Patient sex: F
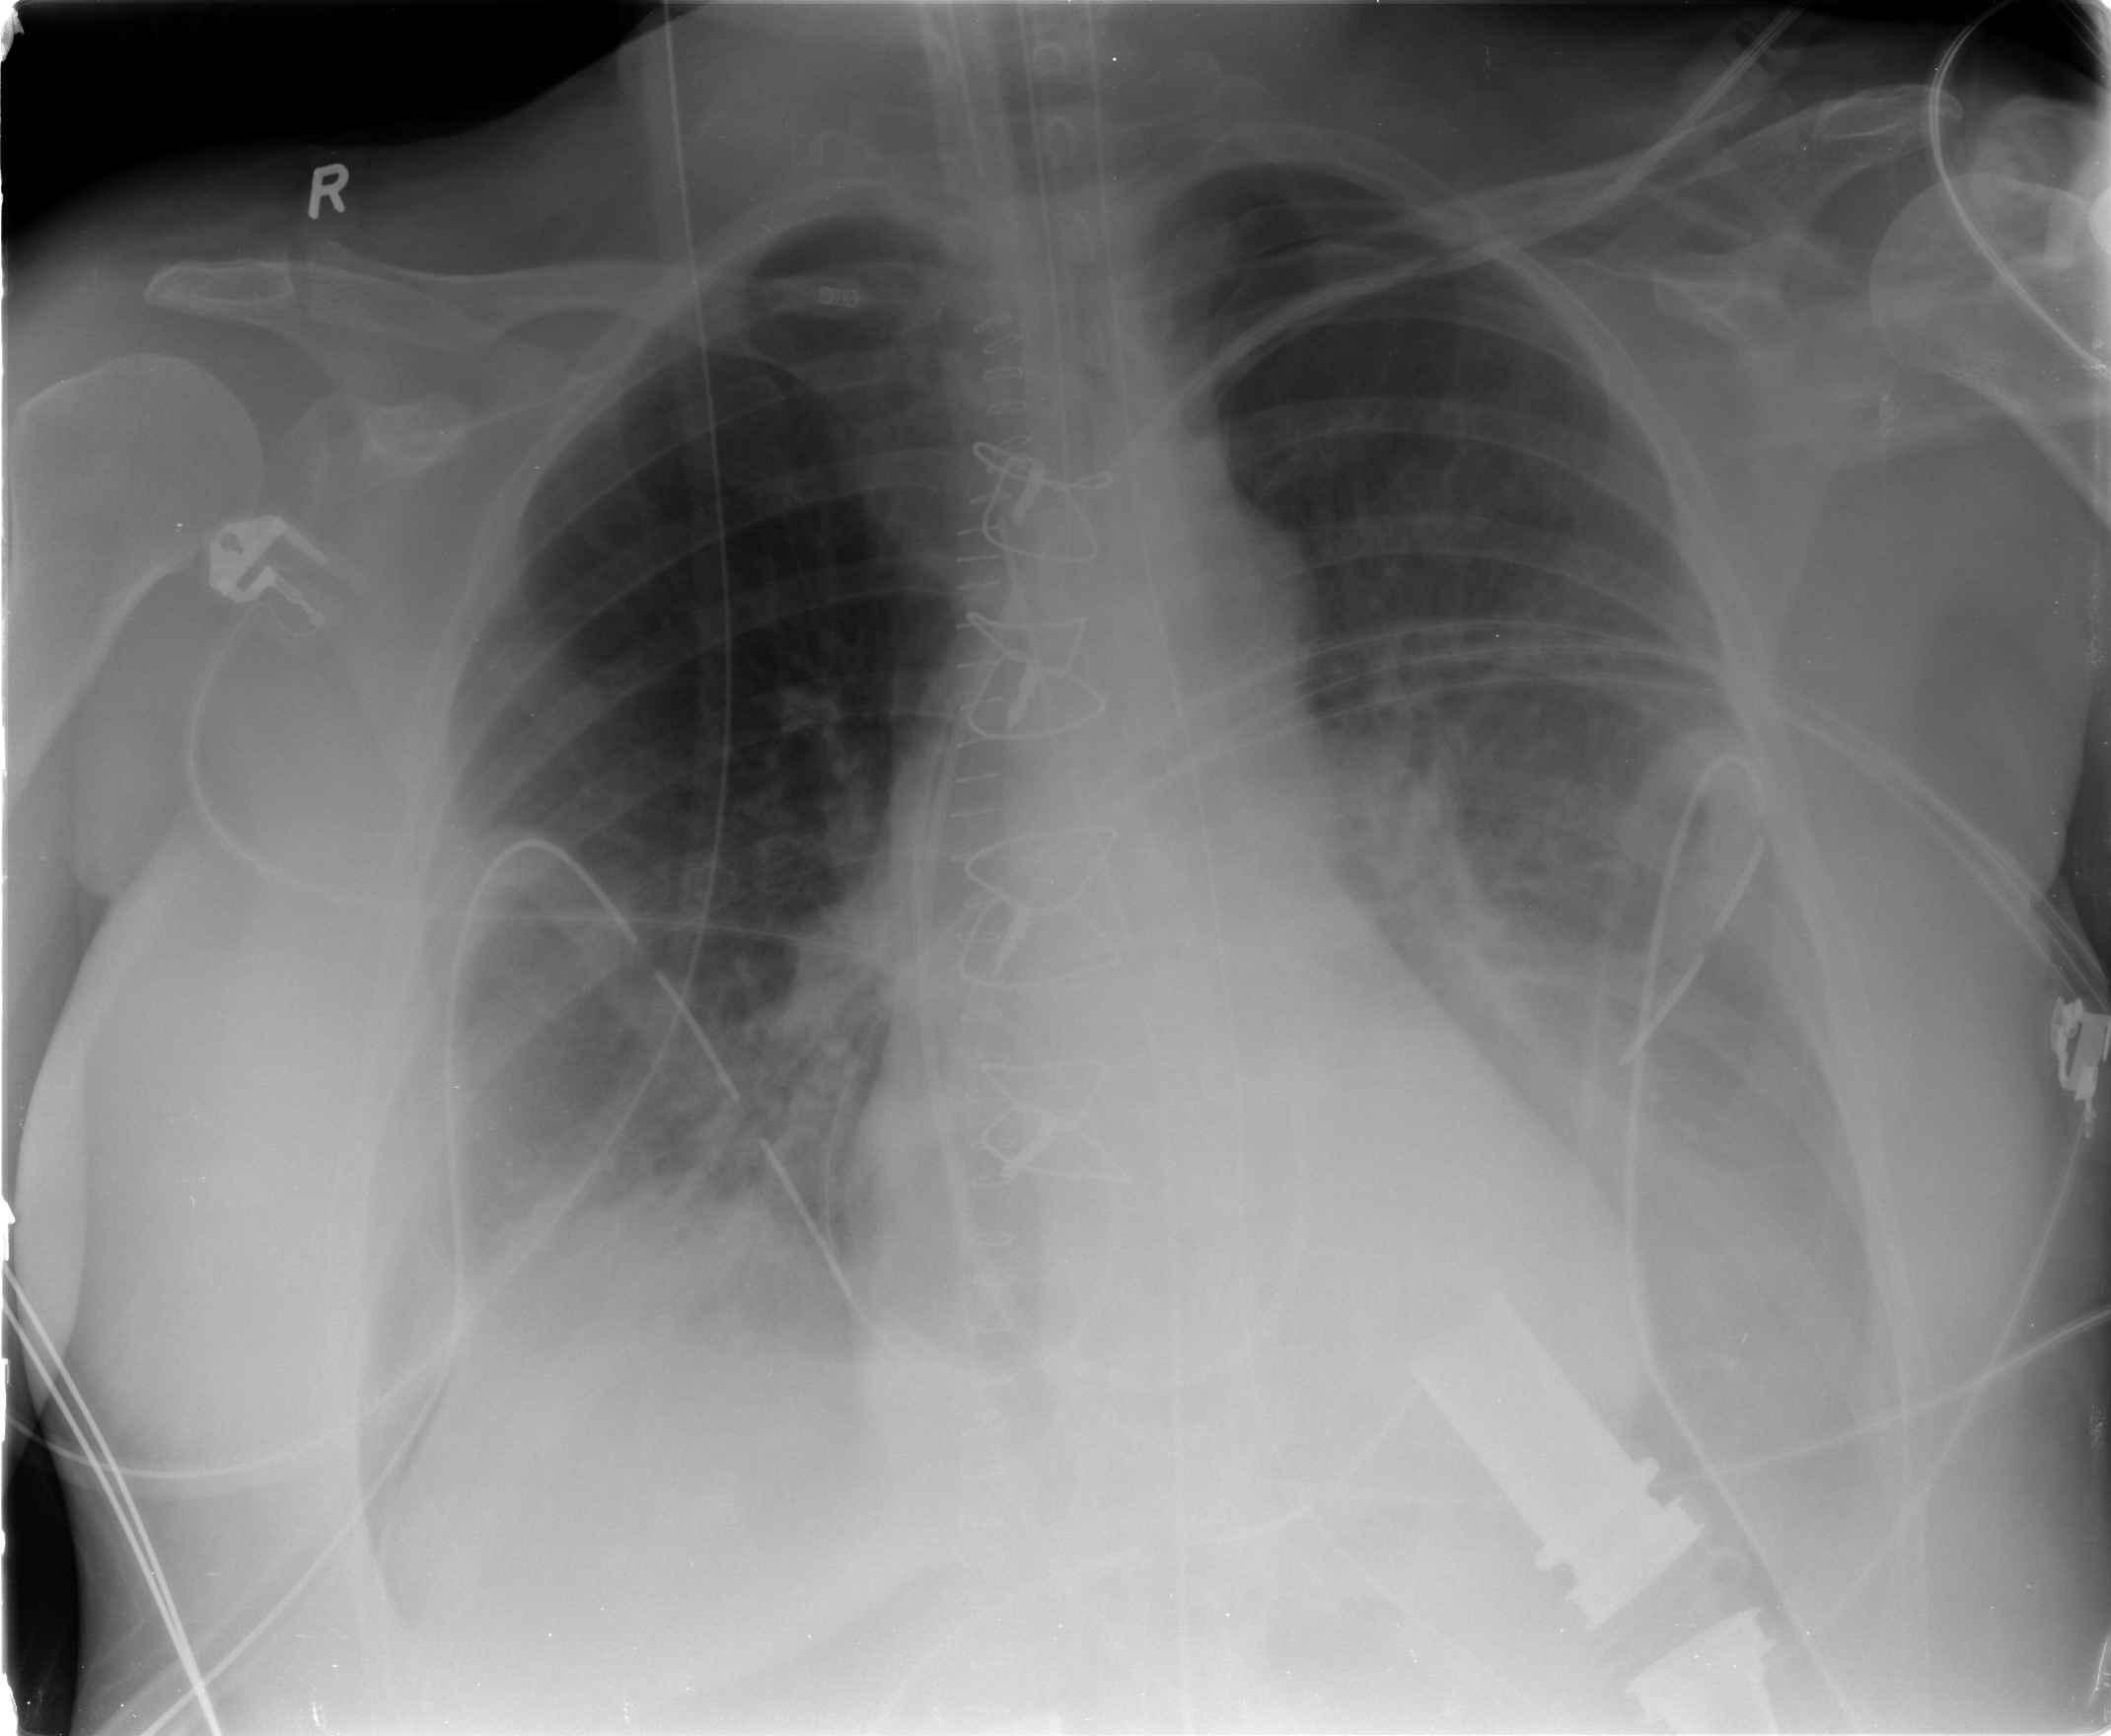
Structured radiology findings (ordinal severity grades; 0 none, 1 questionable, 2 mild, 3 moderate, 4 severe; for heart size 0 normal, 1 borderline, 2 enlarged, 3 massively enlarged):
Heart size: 0
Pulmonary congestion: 1
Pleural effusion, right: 0
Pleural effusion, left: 1
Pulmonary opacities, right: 1
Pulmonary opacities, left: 1
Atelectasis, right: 2
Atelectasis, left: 2